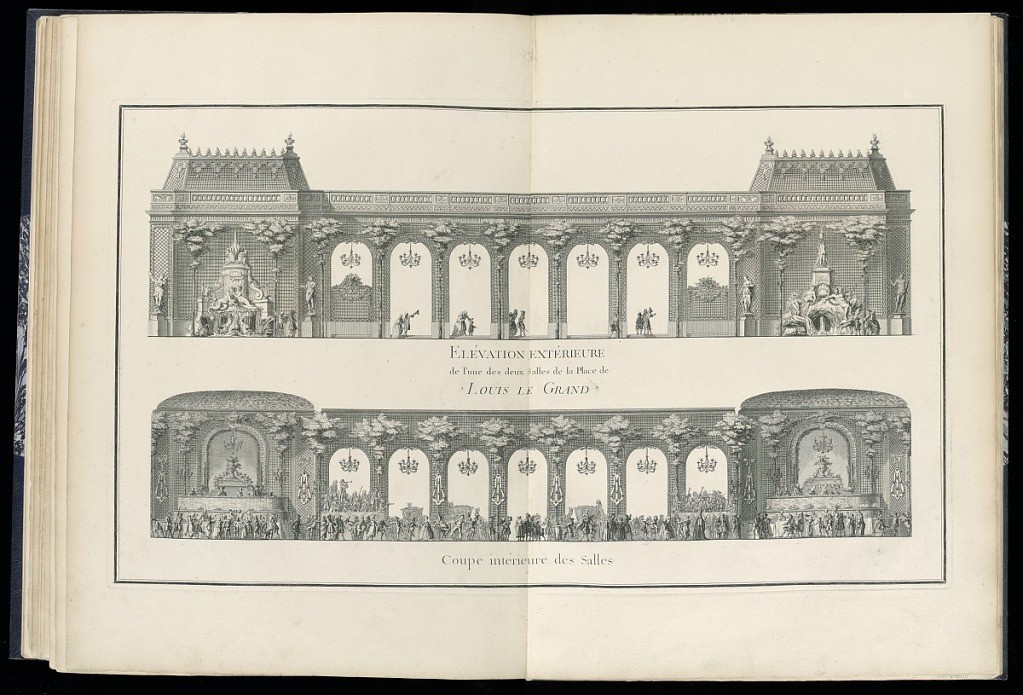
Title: Exterior and Interior Section of One of the Two Halls on the Place Louis le Grand
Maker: Jean François Blondel, French, 1681–1756
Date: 1751
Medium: Engraving on laid paper
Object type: Bound print
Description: Views of the interior and exterior elevation of the temporary halls constructed on the Place Louis le Grand (now Place Vendôme) for the celebrations in honor of the marriage of Louis Dauphin and Maria Teresa of Spain given on February 23-26, 1745. Between the trellised arches are vignettes of individuals strolling (above, the exterior) as well as people crowding the banquet tables for food and wine, and dancing (below, interior).